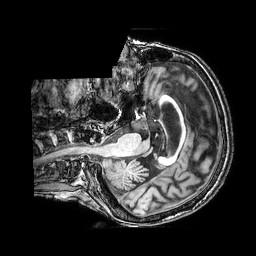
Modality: T1w
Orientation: axial
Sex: female
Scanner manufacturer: philips
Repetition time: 0.008169 s
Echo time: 0.00375 s